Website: home-depot
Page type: account-selection
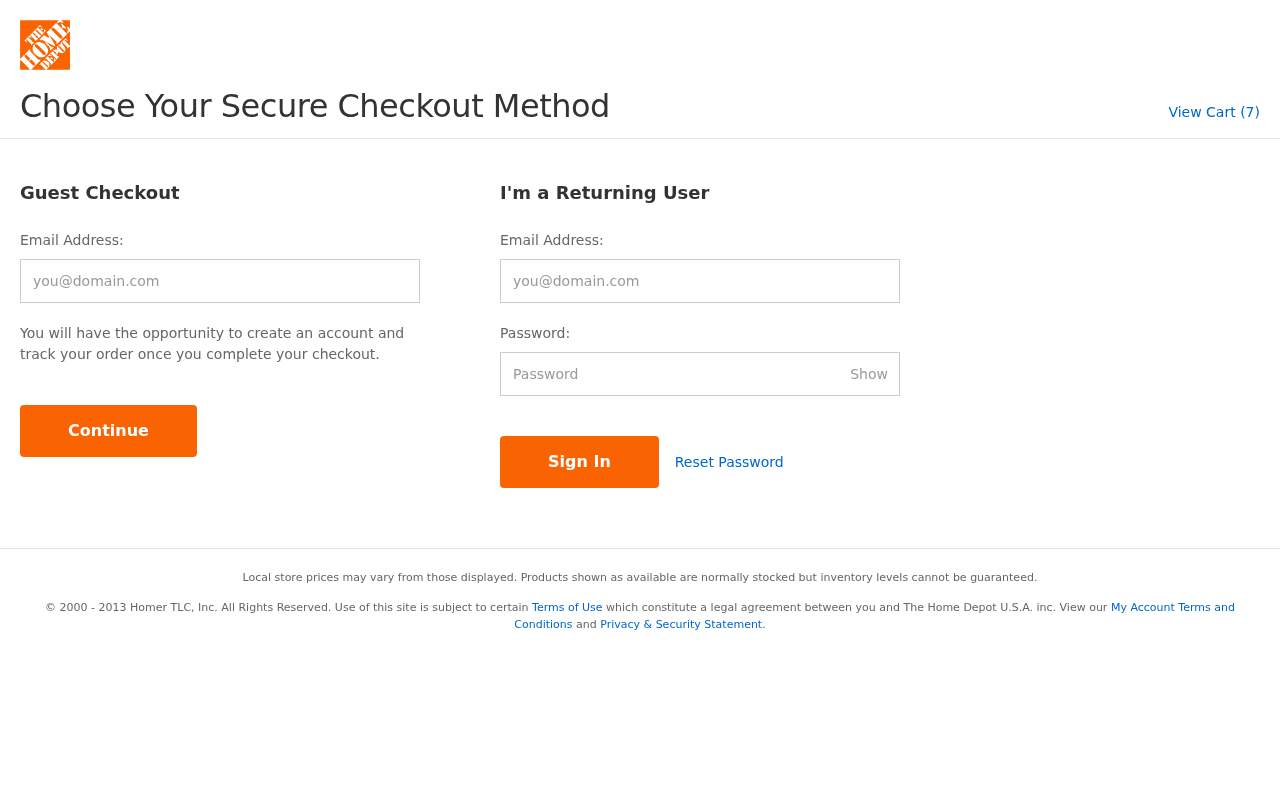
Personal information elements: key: PII_LOGIN_USERNAME
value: bryan1625
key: PII_LOGIN_USERNAME2
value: bryan1625
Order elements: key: ORDER_NUM_ITEMS
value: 7